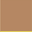
Piece: xx